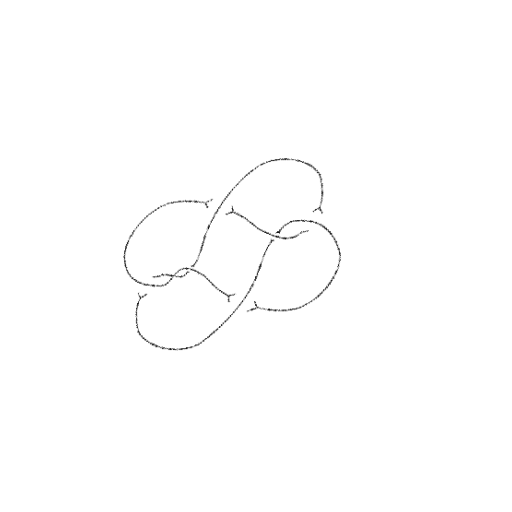
Crossing number: 7